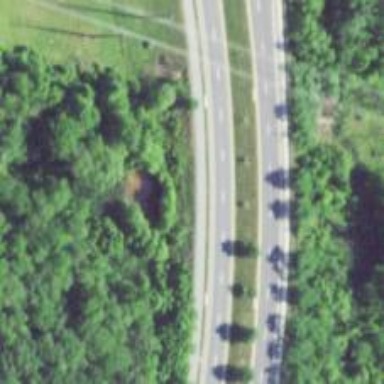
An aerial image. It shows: Expressway with asphalt surface categorized as trunk highway.